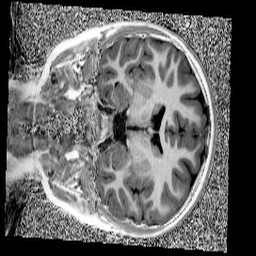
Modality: UNIT1
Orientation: coronal
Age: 9
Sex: female
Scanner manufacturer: siemens
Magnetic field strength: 3 T
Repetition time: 4 s
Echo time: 0.00303 s